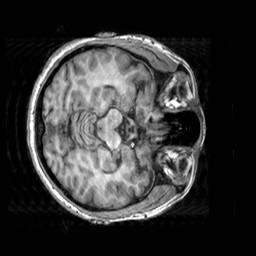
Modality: T1w
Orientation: axial
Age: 31
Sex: female
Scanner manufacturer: siemens
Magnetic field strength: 3 T
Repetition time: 2.3 s
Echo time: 0.00303 s